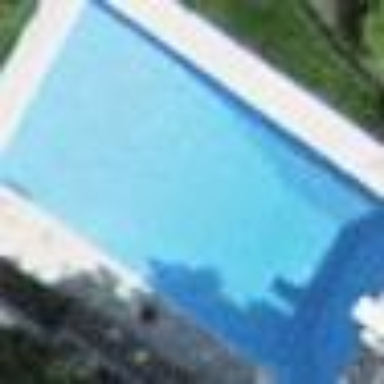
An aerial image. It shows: Swimming pool located in leisure land.